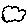
Label: cloud